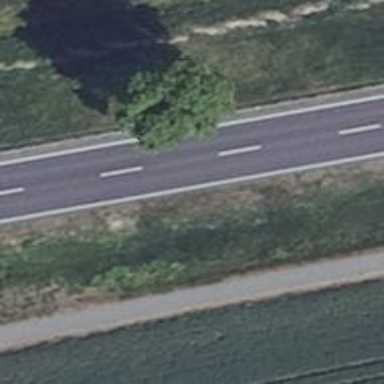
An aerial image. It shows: Deciduous broadleaved tree.